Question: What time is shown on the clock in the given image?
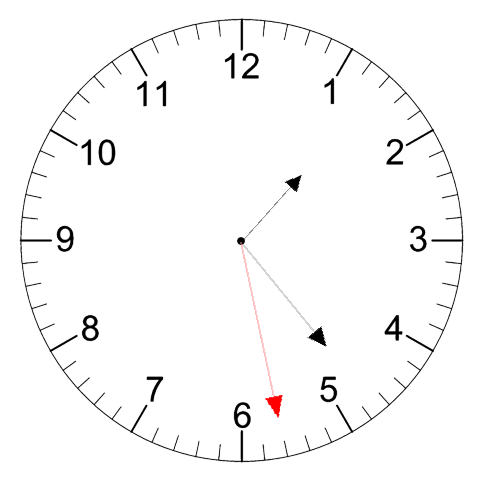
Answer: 01:23:28